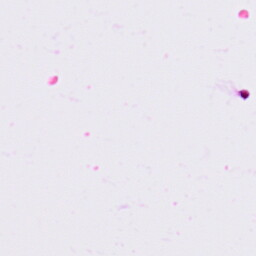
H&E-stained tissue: Lung